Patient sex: F
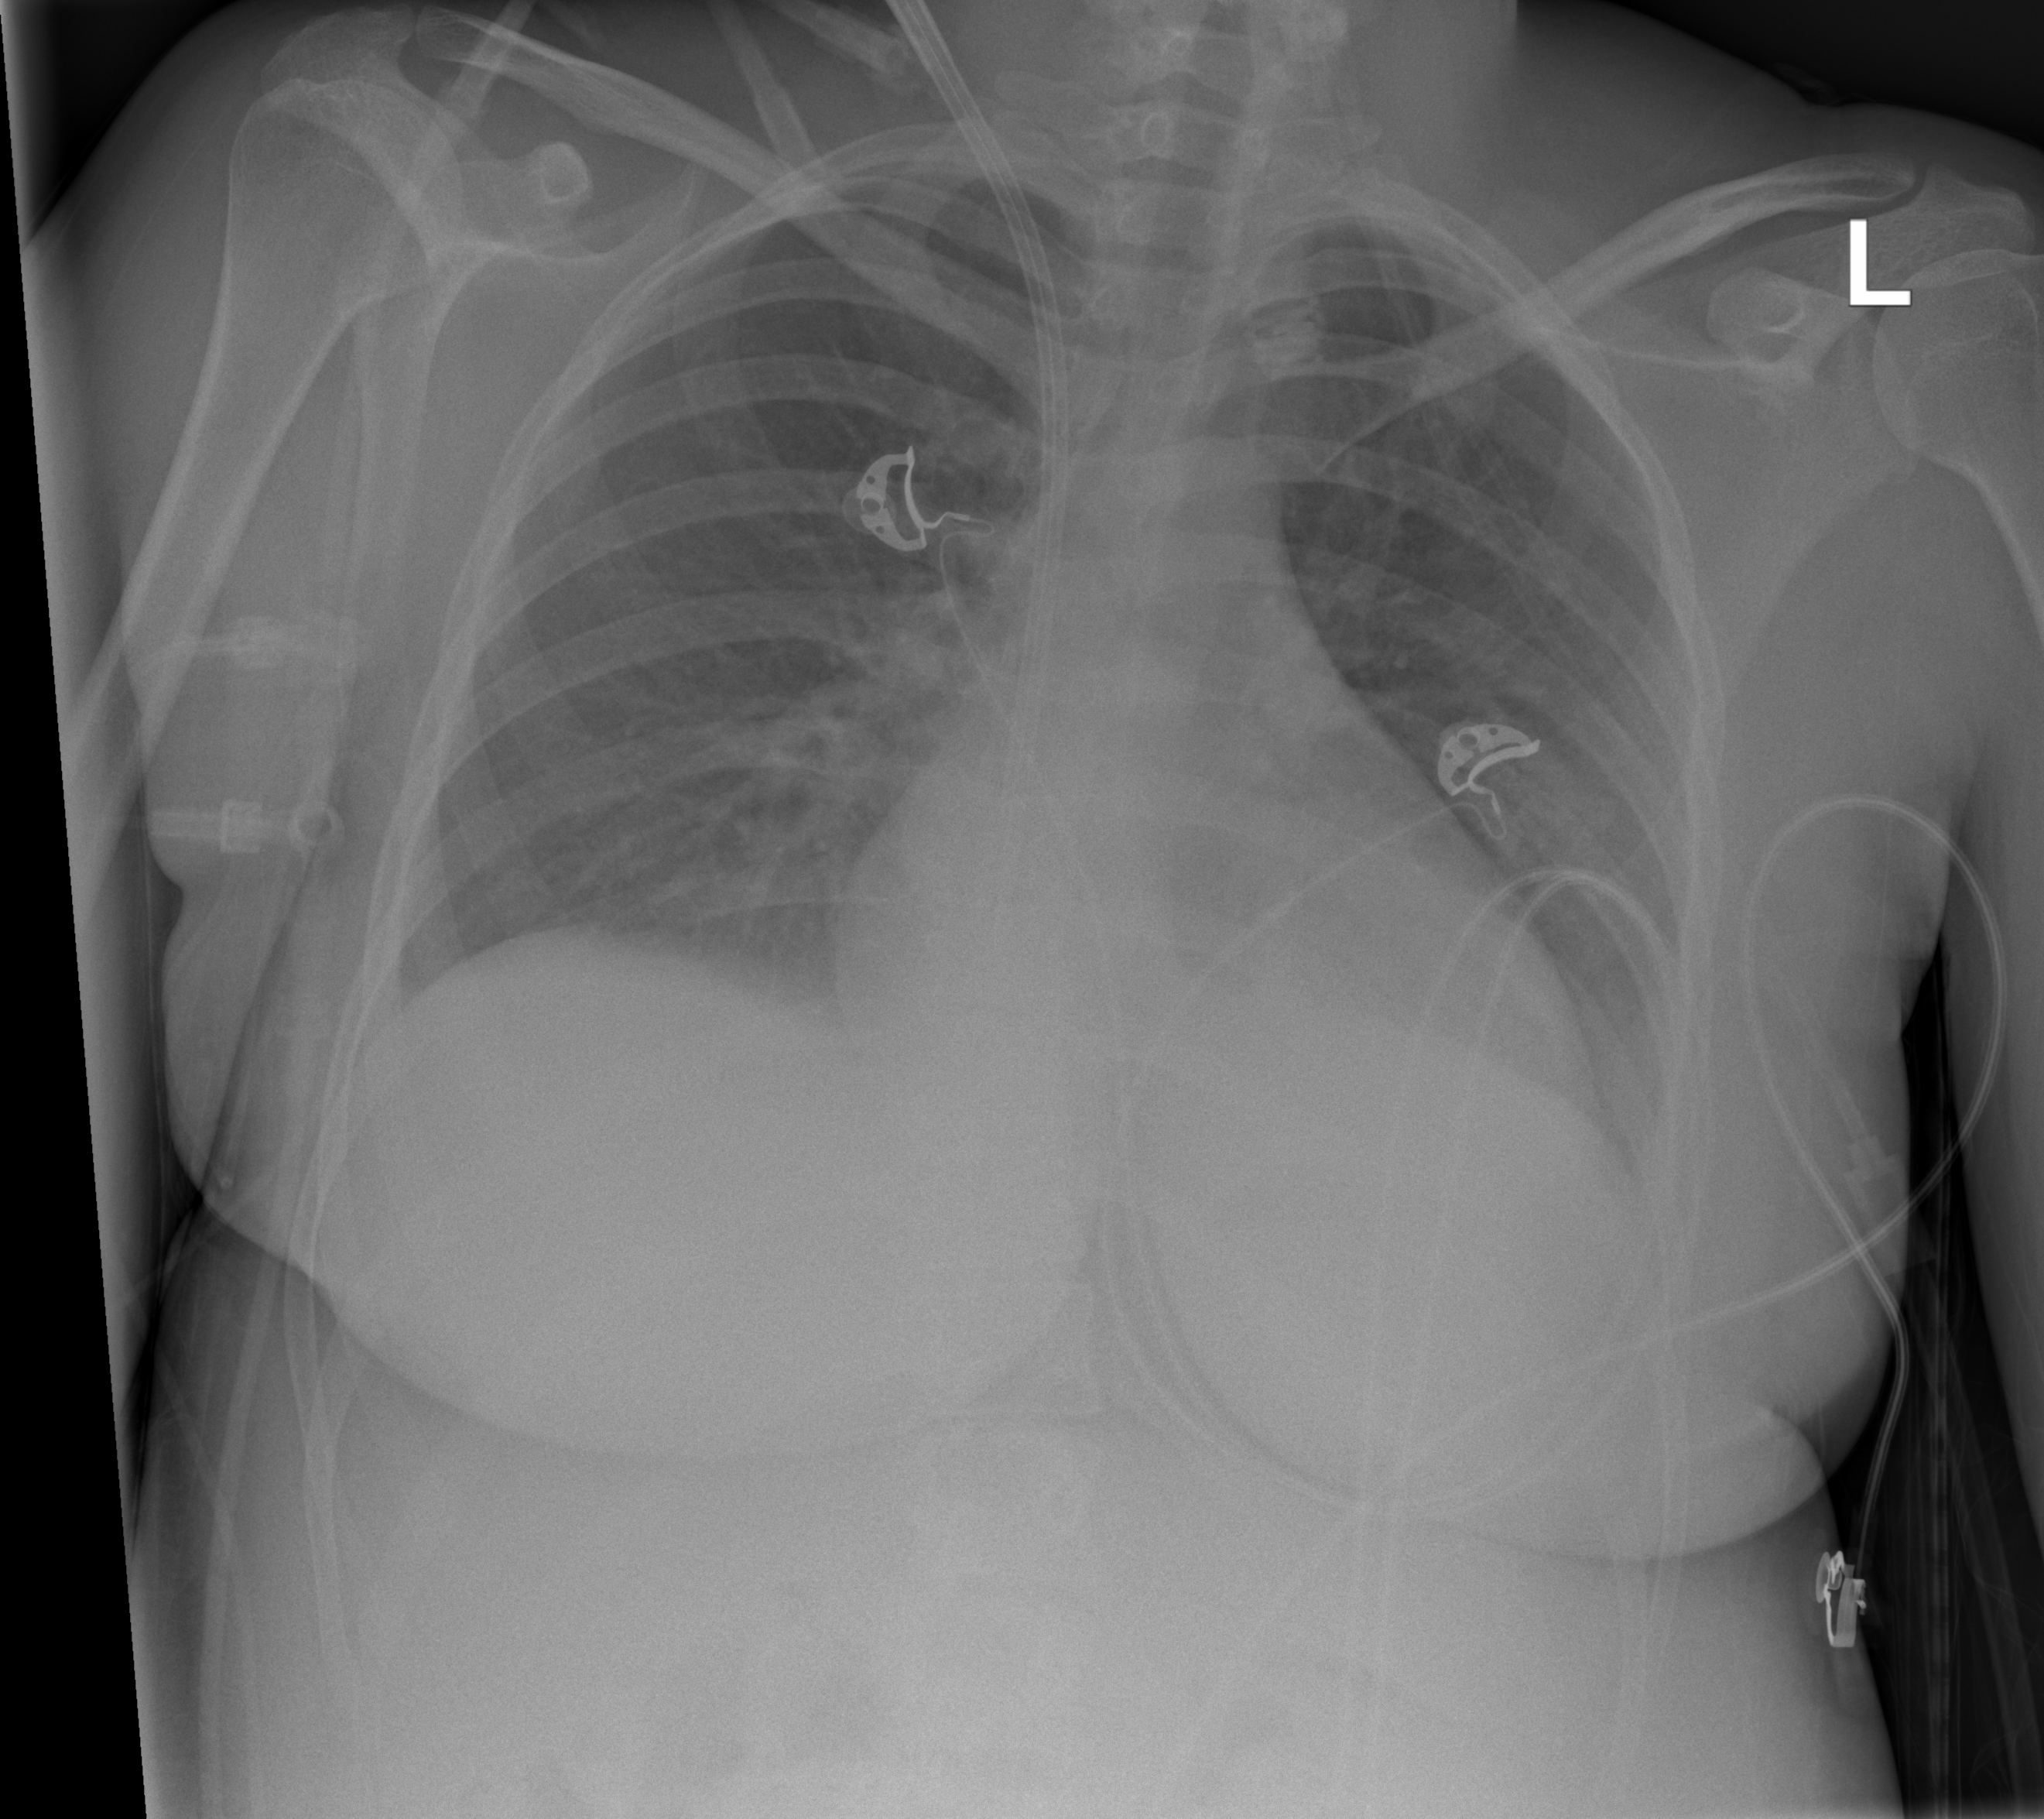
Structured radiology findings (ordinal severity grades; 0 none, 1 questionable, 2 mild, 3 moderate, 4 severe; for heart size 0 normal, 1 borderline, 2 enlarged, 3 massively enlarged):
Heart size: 1
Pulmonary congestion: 0
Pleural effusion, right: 0
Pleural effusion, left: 0
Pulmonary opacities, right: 0
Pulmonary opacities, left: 0
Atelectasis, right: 2
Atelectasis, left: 0